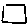
Label: square